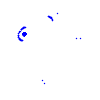
Particle: kaon